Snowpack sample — Loveland Pass, Silver Plume, Colorado, USA (2/11/26, 12:00 PM MST)
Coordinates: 39.663, -105.886
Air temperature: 35 °F
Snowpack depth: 82 cm
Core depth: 30 cm
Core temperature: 28.4 °F
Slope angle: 13°, slope face: 12°
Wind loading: high
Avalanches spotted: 1
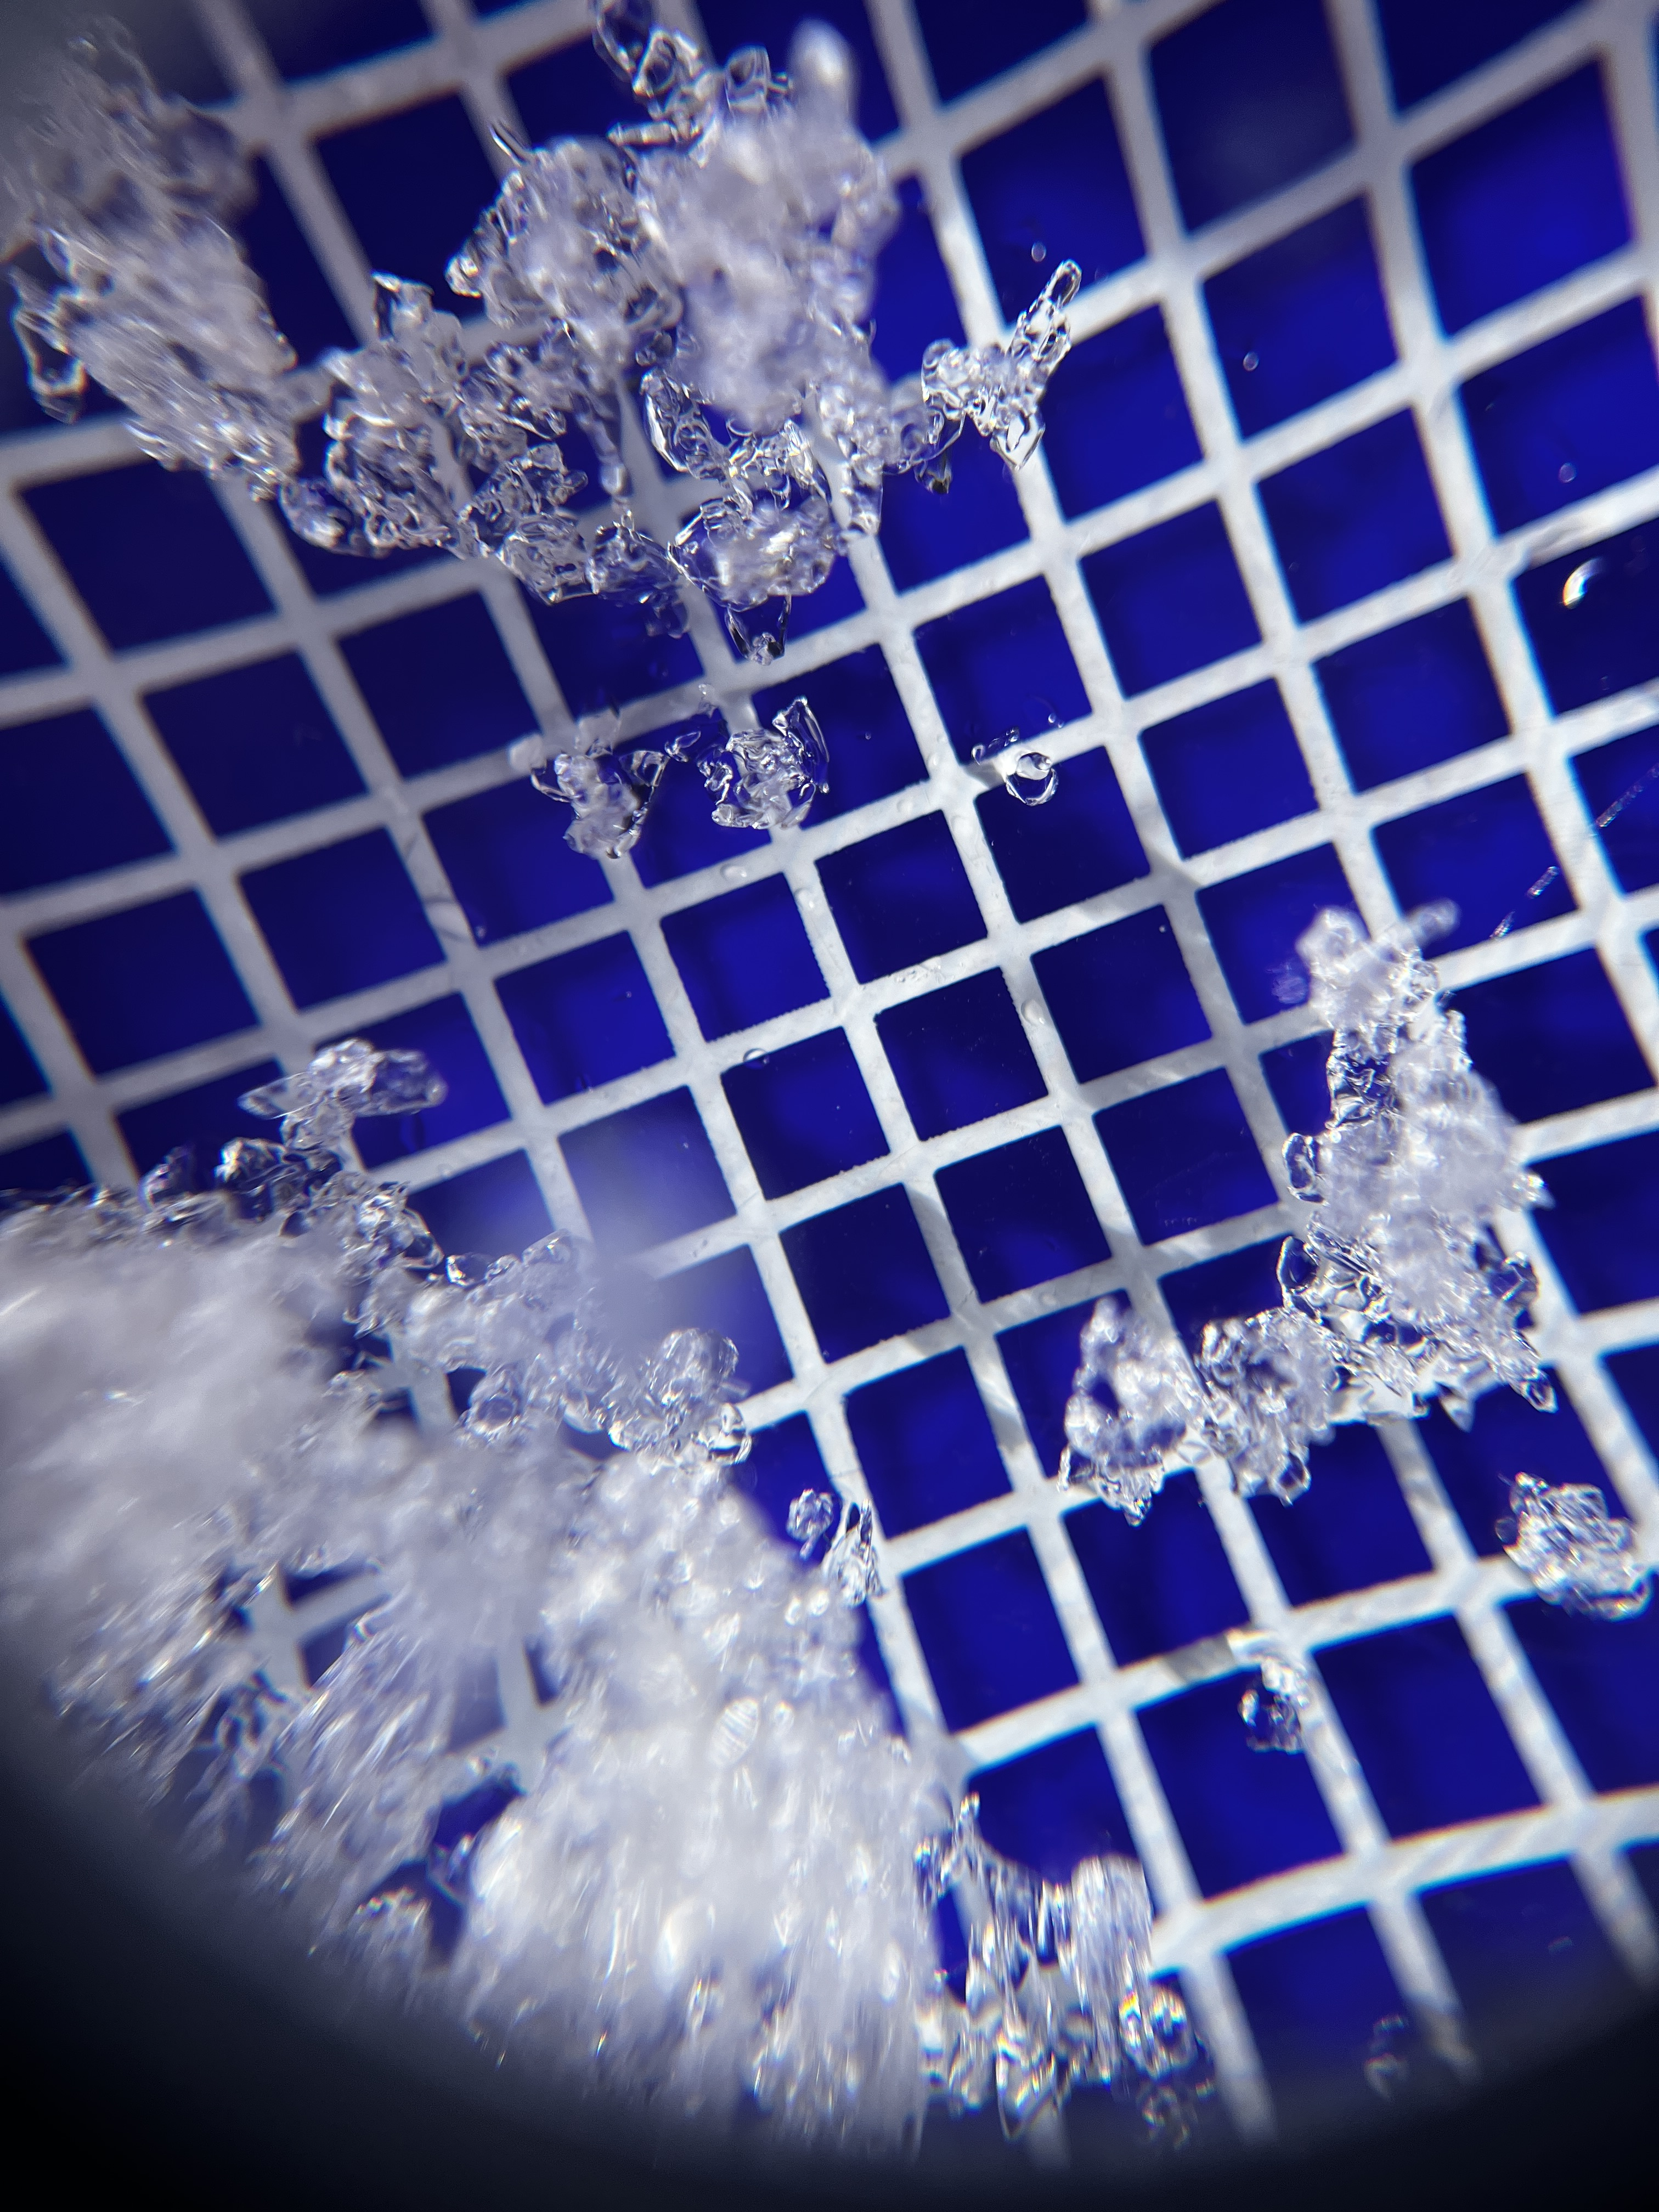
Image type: magnified_profile
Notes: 1 small avalanche spotted on the north side of the bowl, lots of wind loading